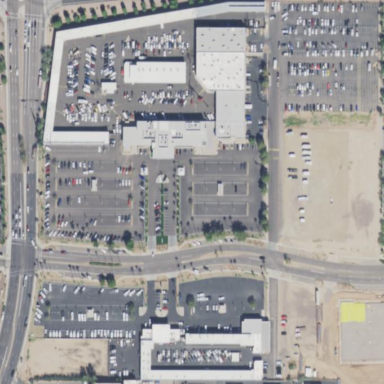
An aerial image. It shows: Retail area.